Question: I'm doing a web application login automation. The web app prefix and suffix few octal escaped character with password , make md5 hash of the password at client side and send to server.
So when I Md5 encrypt the string using Java Script, I get below result.
The webapp uses <URL> JS lib for client side MD5 conversion. belongs to that lib.

But when I am trying to do the same using python I get different result.
'''
import hashlib
def getMd5(string):
m = hashlib.md5()
m.update(string)
return m.hexdigest()
prefix = ")"
suffix = "aAkm1qv,O &a 1/4"
prefix = unicode(prefix,'unicode-escape')
suffix = unicode(suffix,'unicode-escape')
salted = prefix+"HELLO"+suffix
print getMd5(salted.encode('utf8'))
'''
'''
c7862e873e9bc54a93aec58c199cda37
'''
Can any one please explain what I'm doing wrong here ?
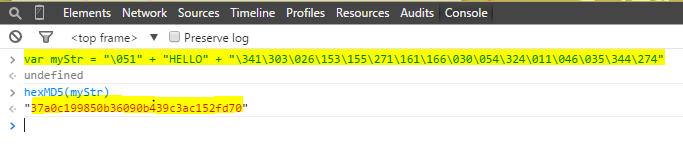
Answer: '''
import hashlib
def getMd5(string):
m = hashlib.md5()
m.update(string)
return m.hexdigest()
prefix = ")"
suffix ="aAkm1qv,O &a 1/4"
salted = prefix+"HELLO"+suffix
print getMd5(salted)
37a0c199850b36090b439c3ac152fd70
'''
Not using unicode gives the same output as your Javascript.
If I understand your comment correctly:
'''
len(r")" == 4 # use raw string r
len(")") == 1
'''